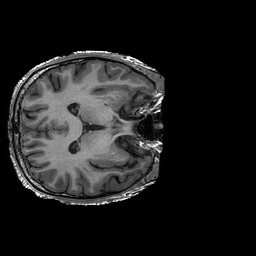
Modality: T1w
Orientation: axial
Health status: ill
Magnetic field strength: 3 T